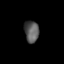
Tissue: lung
Cell type: Others
Senescence score: 0.2009
Nuclear area (px): 308
Mean DAPI intensity: 88.373